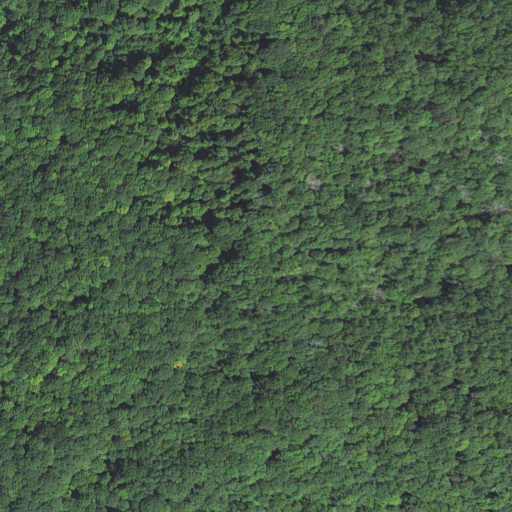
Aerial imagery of ridge(s) in North Carolina named Fork Ridge containing deciduous forest and mixed forest